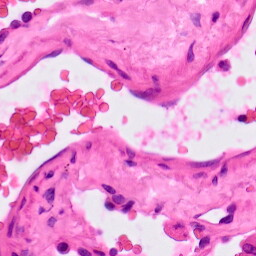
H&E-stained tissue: Lung